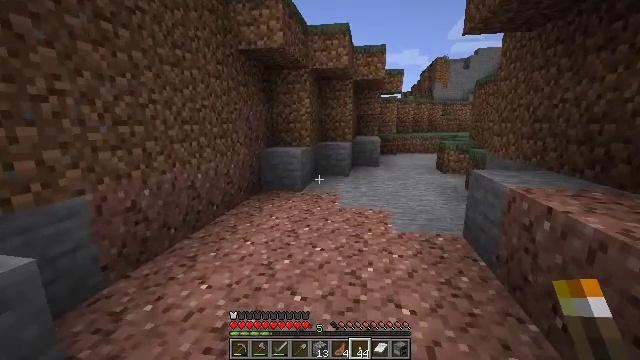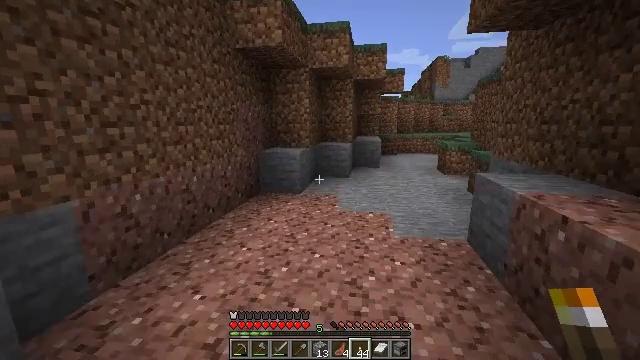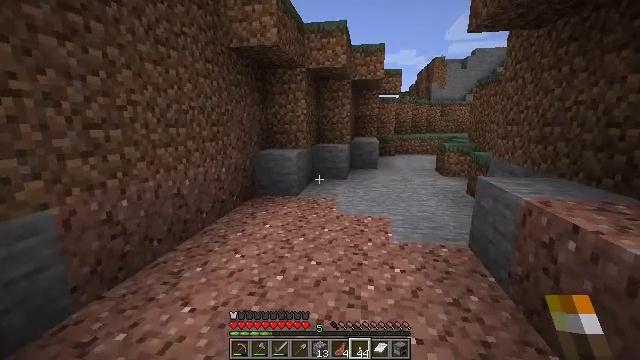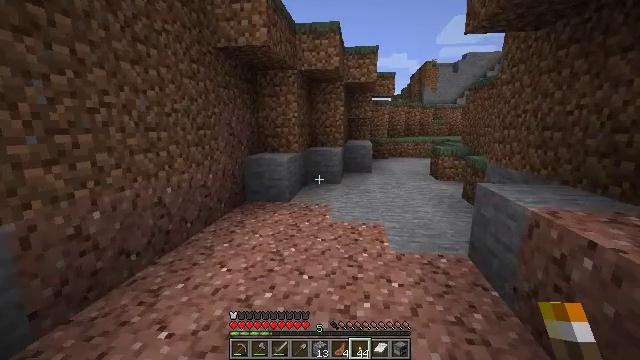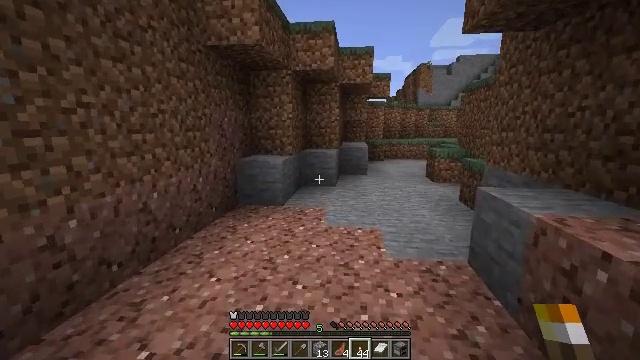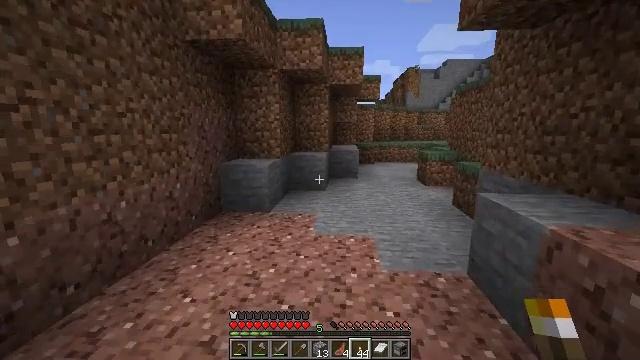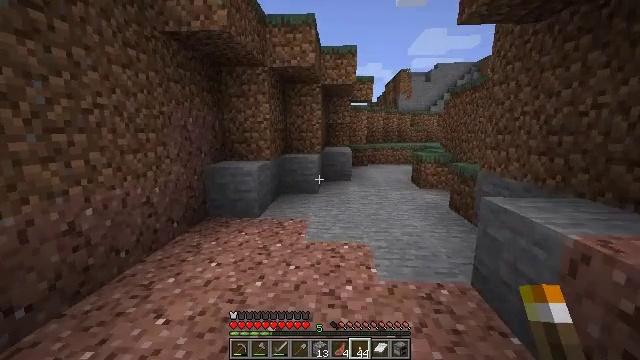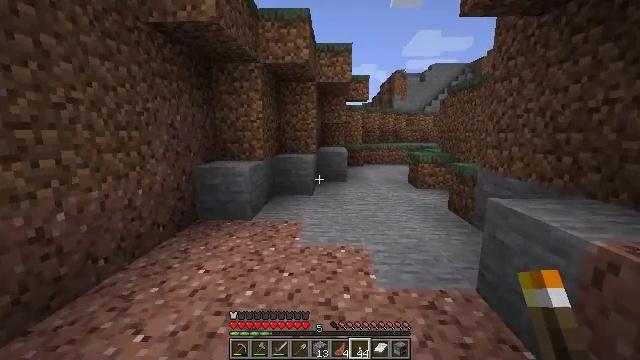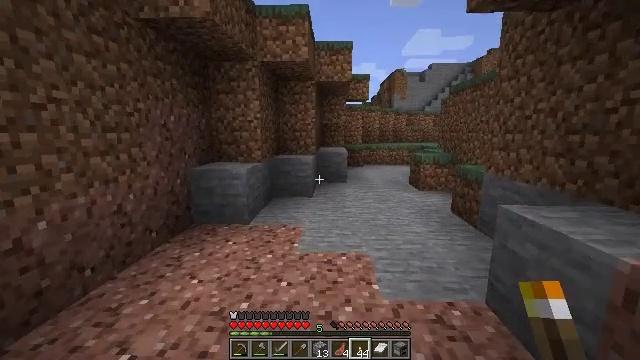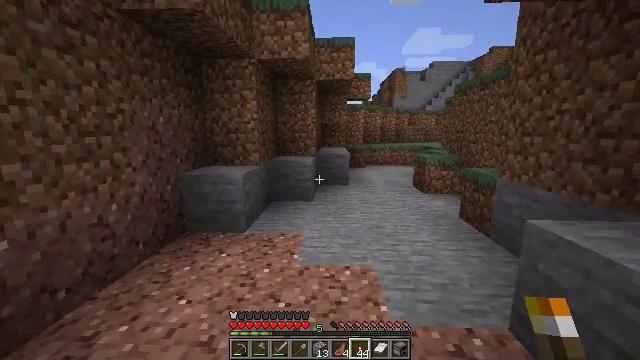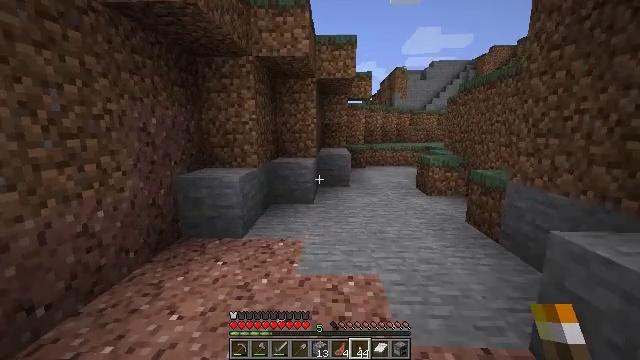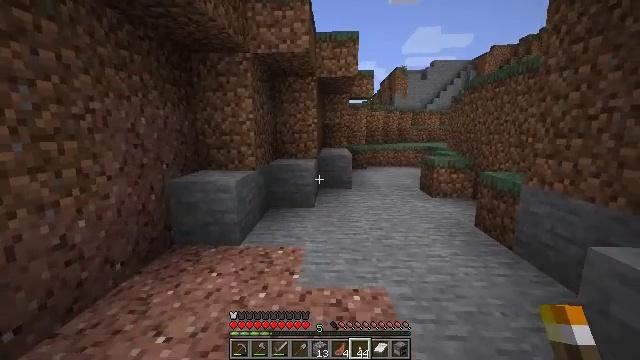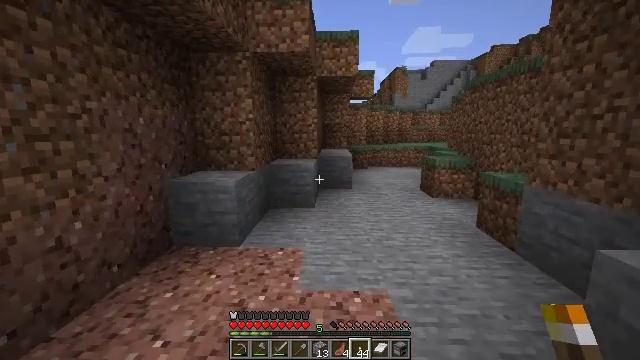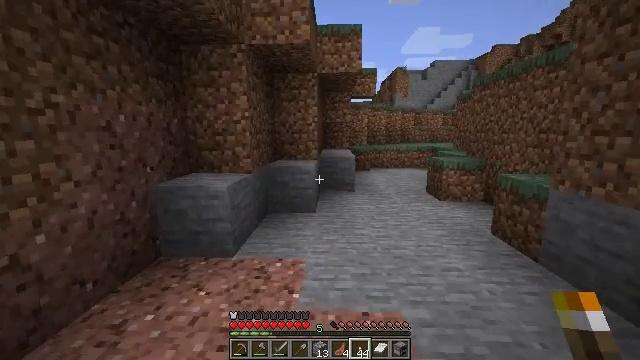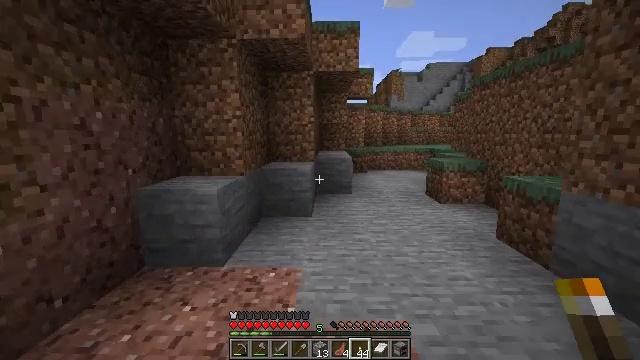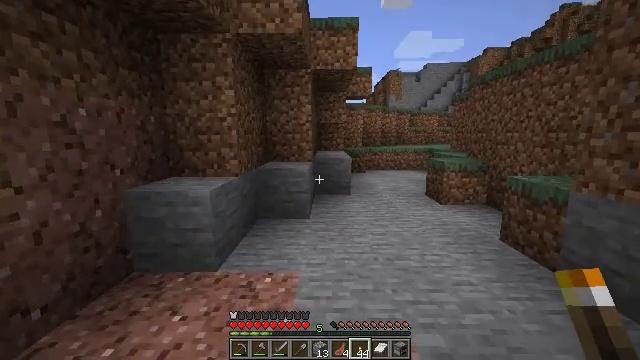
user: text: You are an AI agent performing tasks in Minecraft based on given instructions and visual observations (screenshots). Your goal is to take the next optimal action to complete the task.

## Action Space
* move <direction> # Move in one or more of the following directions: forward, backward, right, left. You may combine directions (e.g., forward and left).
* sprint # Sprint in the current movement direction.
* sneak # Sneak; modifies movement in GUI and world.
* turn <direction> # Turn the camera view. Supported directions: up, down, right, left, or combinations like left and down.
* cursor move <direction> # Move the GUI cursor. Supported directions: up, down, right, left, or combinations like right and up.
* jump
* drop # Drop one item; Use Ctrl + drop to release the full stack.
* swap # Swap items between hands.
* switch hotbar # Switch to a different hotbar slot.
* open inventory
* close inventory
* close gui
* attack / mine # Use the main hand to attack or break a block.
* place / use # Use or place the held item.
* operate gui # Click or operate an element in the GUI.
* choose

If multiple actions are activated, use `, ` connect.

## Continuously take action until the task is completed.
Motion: motion action
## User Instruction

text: Remove the lilac from its place.
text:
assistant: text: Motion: move forward
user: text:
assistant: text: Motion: move forward
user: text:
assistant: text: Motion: move forward, turn right
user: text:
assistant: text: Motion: move forward, turn right
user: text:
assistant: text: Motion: move forward, turn right
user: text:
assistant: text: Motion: move forward, turn right
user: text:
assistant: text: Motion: move forward, turn right
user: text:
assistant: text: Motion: move forward
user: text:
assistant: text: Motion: move forward
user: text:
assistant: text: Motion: move forward
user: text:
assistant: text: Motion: move forward
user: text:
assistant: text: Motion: move forward
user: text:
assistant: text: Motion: move forward
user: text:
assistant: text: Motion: move forward
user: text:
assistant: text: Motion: move forward
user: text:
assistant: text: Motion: move forward, turn right
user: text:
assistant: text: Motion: move forward, turn right
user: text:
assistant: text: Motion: move forward, turn right
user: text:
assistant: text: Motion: move forward, turn right
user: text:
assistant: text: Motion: move forward, turn right
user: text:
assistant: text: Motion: move forward
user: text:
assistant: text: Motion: move forward
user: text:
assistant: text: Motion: move forward
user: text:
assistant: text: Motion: move forward
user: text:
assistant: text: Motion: move forward, turn left
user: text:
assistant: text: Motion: move forward, turn left
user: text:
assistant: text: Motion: move forward, turn left
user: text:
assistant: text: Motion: move forward
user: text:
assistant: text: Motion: move forward
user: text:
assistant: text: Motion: move forward